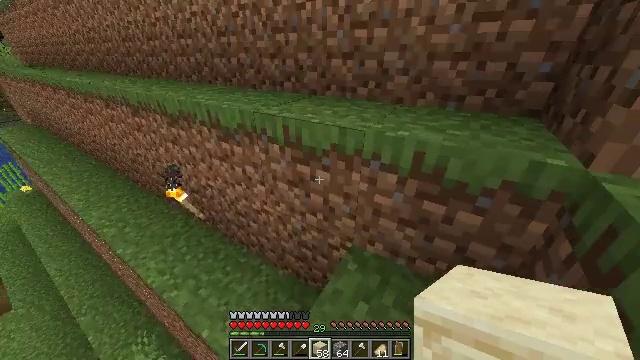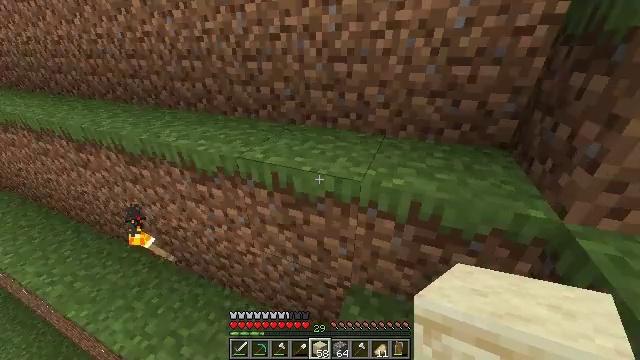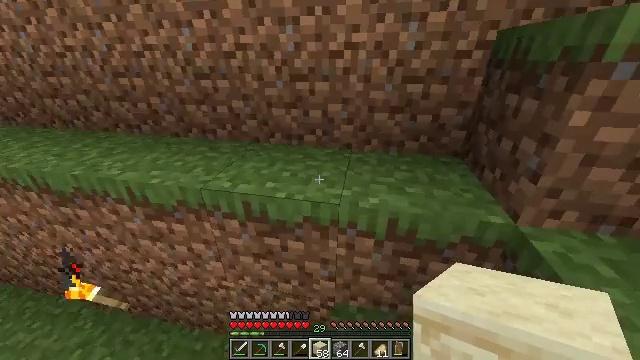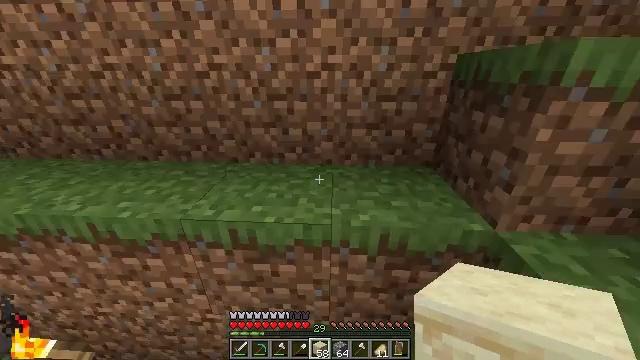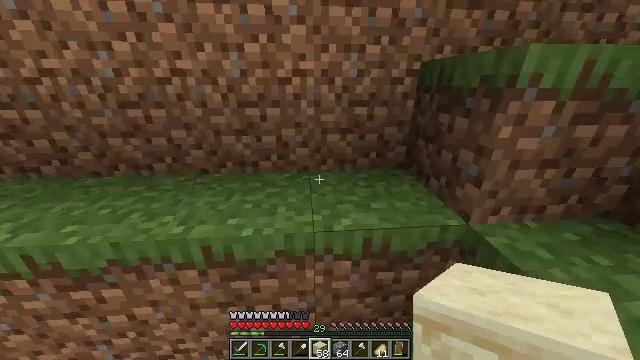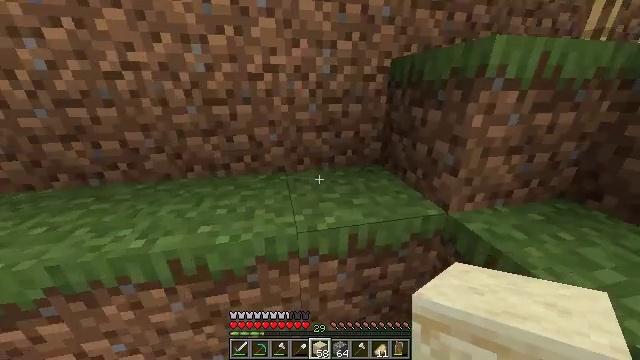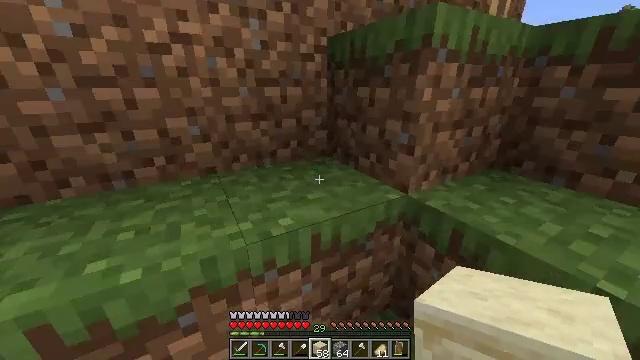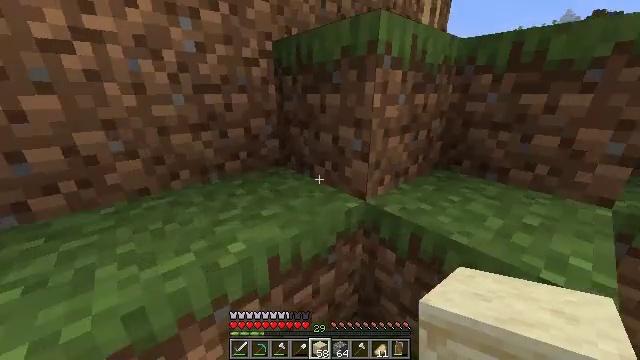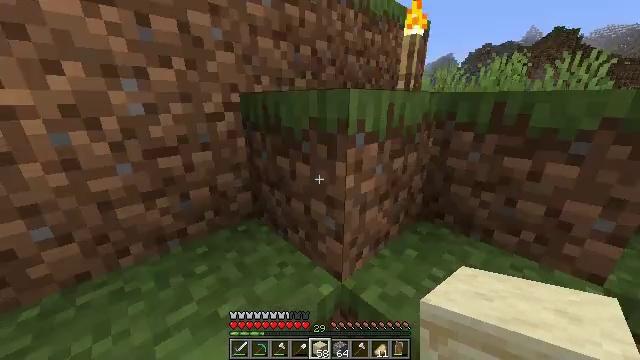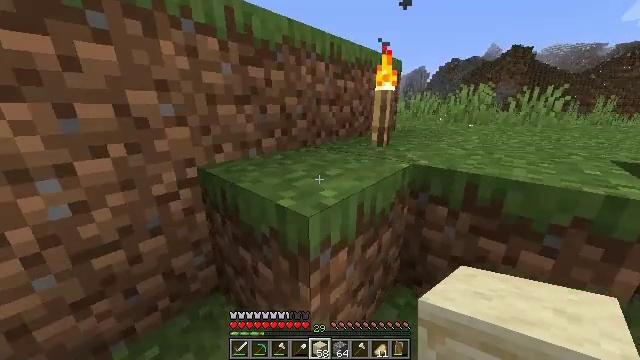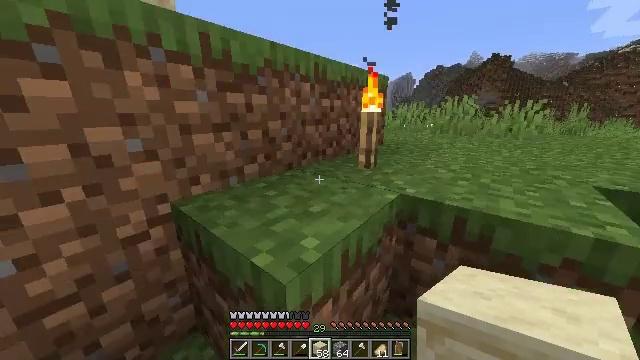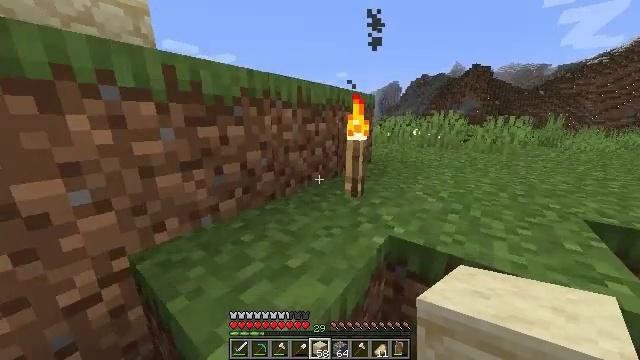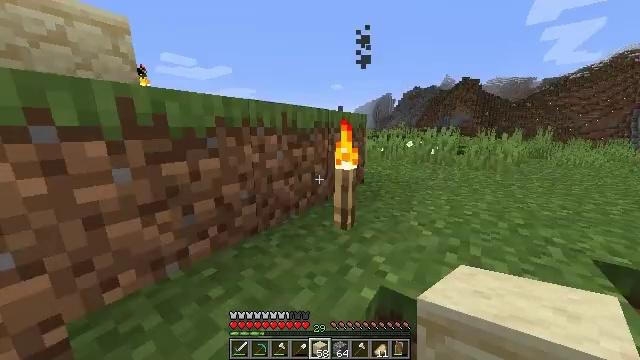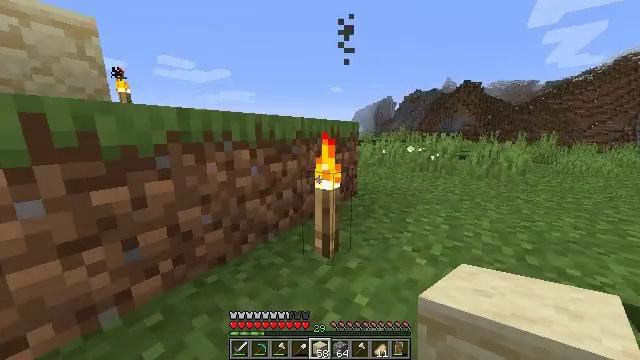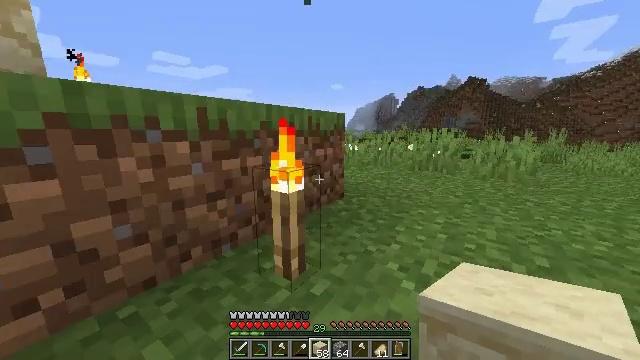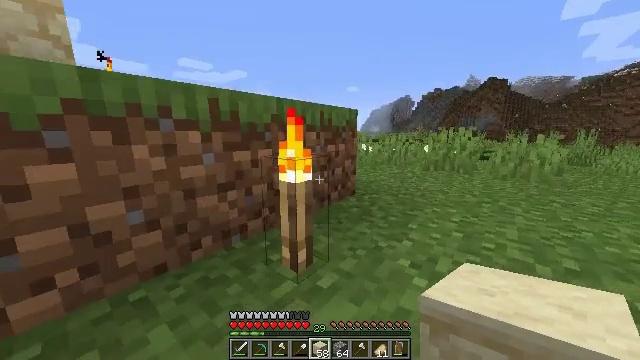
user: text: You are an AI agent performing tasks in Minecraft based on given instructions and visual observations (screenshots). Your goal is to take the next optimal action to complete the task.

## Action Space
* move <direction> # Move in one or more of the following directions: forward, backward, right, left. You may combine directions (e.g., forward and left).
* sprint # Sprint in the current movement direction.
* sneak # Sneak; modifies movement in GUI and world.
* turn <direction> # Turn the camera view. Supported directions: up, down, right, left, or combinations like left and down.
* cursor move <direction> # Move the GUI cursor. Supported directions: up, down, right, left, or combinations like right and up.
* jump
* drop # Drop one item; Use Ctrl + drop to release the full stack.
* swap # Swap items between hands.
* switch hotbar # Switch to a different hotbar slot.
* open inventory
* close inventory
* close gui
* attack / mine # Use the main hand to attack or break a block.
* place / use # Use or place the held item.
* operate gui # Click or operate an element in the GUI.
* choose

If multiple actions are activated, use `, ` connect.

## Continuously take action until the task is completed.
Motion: motion action
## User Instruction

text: Use the crafting table to make a sandstone slab.
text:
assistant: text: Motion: move forward and move right, sprint, turn right, jump
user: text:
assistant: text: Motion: move forward and move right, sprint, turn right and up, jump
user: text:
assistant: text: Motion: move forward and move right, sprint, turn right and up, jump
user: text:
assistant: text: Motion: move forward and move right, sprint, turn right and up, jump
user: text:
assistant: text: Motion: move forward and move right, sprint, turn right and up, jump
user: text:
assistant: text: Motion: move forward and move right, sprint, turn right, jump
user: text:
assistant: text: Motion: move forward and move right, sprint, turn right and up, jump
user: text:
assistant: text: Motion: move forward and move right, sprint, turn right and up, jump
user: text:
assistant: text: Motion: move forward and move right, sprint, turn right and up, jump
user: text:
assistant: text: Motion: move forward and move right, sprint, turn right and up, jump
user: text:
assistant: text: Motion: move forward and move right, sprint, turn right and up, jump
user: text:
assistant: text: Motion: move forward and move right, sprint, turn right and up, jump
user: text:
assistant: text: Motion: move forward and move right, sprint, turn up, jump
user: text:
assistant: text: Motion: move forward and move right, sprint, jump
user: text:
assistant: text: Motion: move forward and move right, sprint, turn left, jump
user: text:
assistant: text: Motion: move forward and move right, sprint, turn left, jump
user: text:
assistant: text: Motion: move forward and move right, sprint, turn left, jump
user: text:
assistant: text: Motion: move forward, sprint, turn left, jump
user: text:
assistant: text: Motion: move forward, sprint, turn left, jump
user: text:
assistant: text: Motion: move forward and move right, sprint, turn left, jump
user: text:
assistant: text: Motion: move forward and move right, sprint, turn left, jump
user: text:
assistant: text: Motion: move forward and move right, sprint, turn left, jump
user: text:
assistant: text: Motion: move forward and move right, sprint, turn left, jump
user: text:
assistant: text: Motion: move forward and move right, sprint, turn left, jump
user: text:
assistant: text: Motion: move forward and move right, sprint, turn left, jump
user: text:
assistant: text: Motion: move forward and move right, sprint, turn left, jump
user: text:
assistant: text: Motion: move forward and move right, sprint, turn left, jump
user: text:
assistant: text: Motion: move forward and move right, sprint, turn left, jump
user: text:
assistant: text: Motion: move forward and move right, sprint, turn left, jump
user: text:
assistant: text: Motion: move forward, sprint, turn left, jump